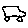
Label: car